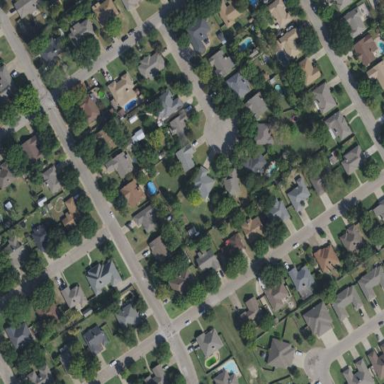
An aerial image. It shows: Residential area composed of single-family homes.